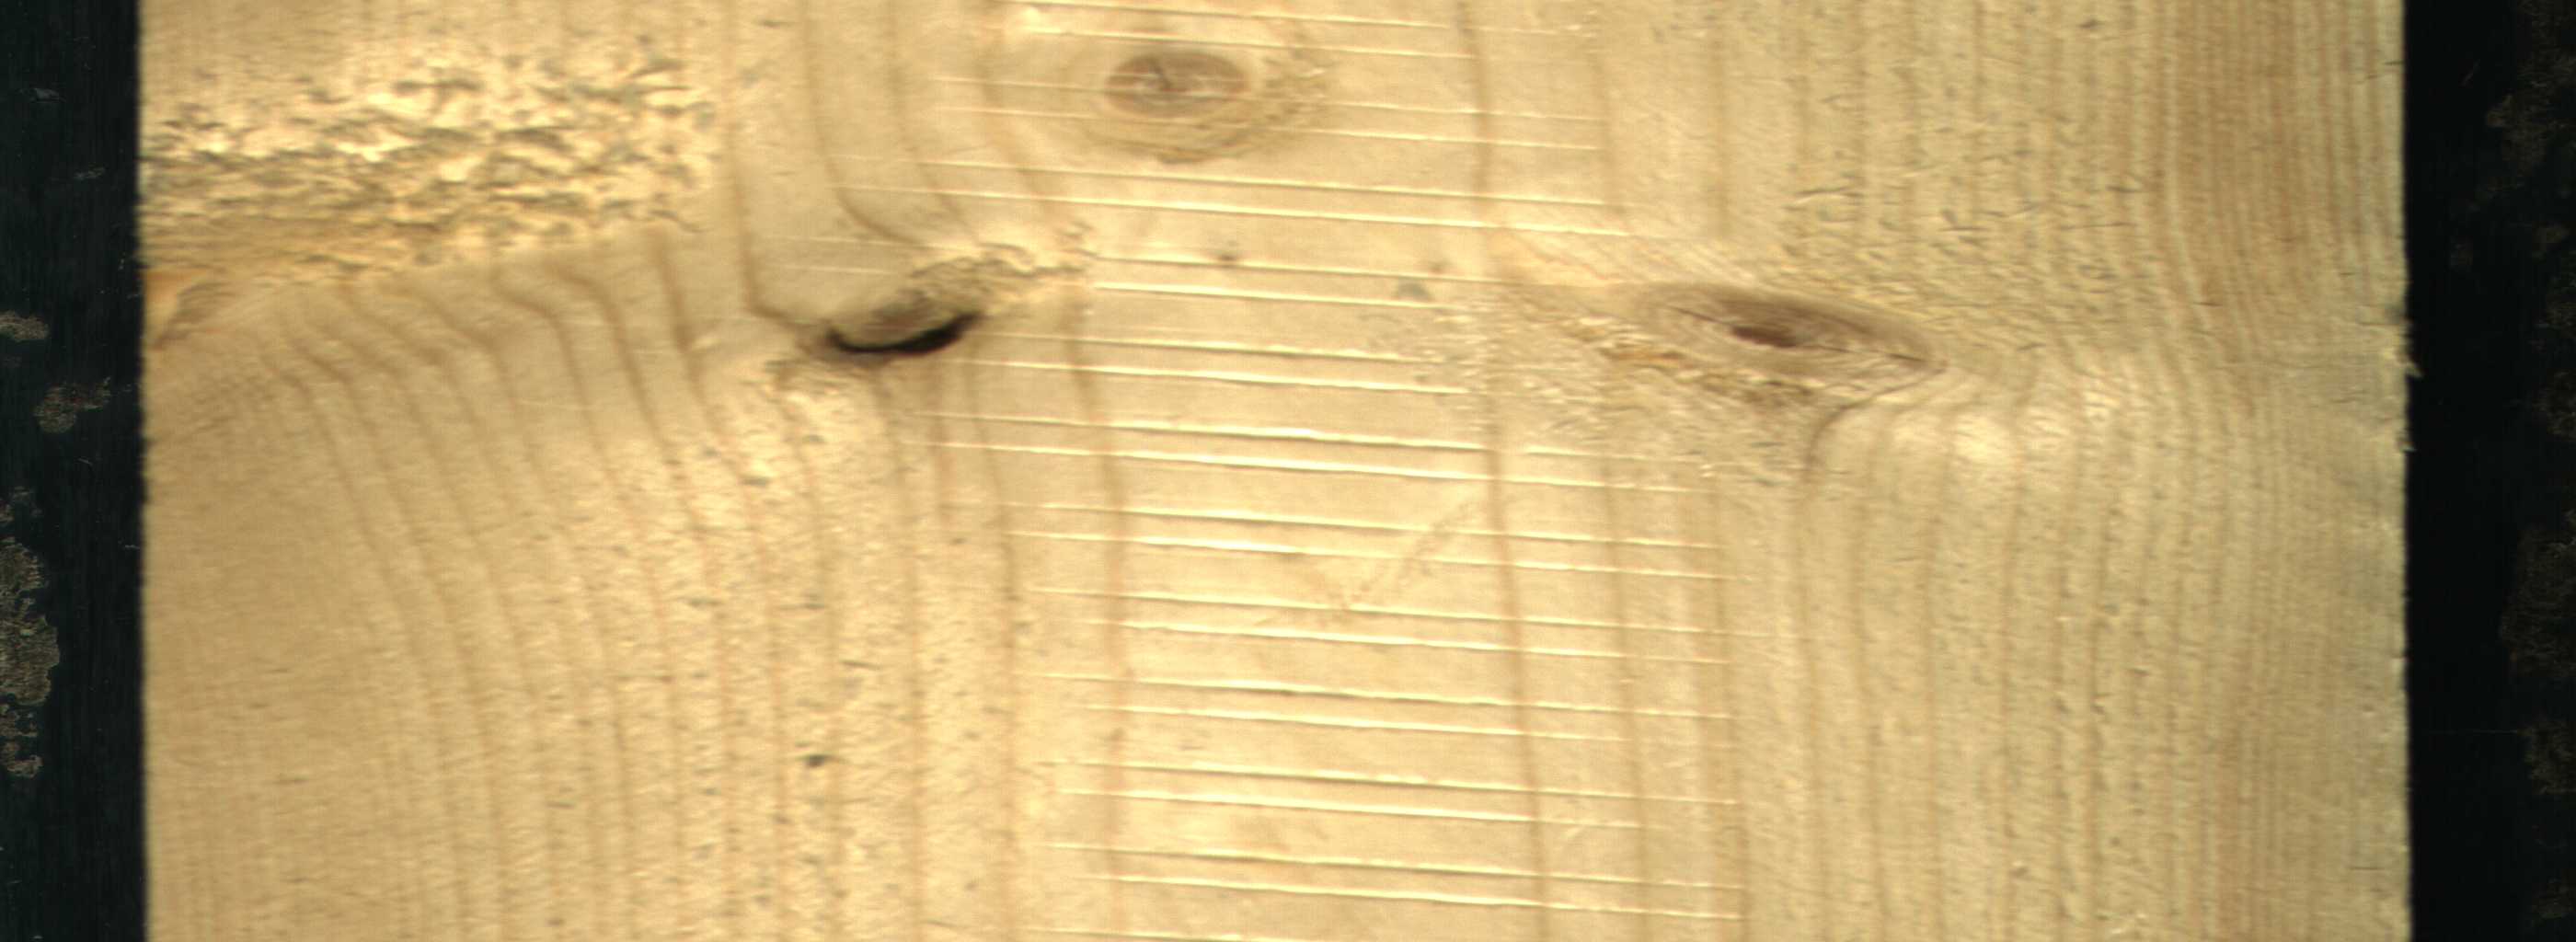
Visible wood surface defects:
Dead_Knot
Live_Knot
Live_Knot